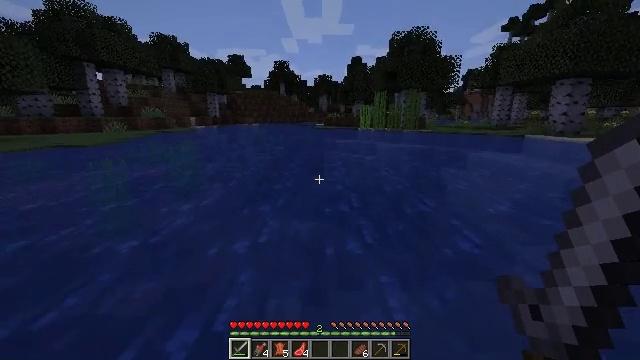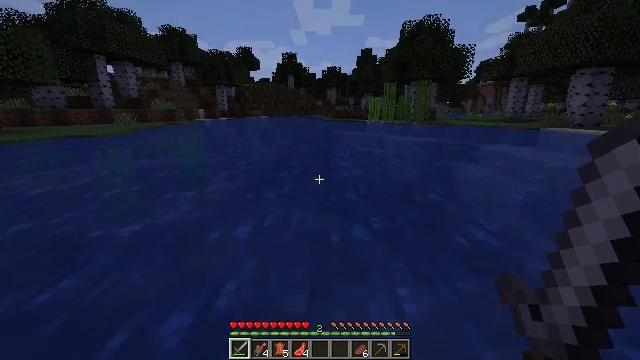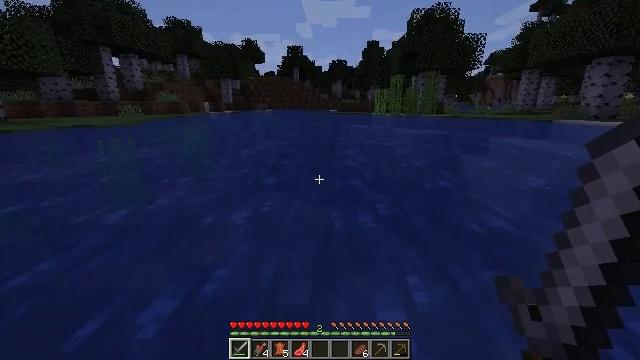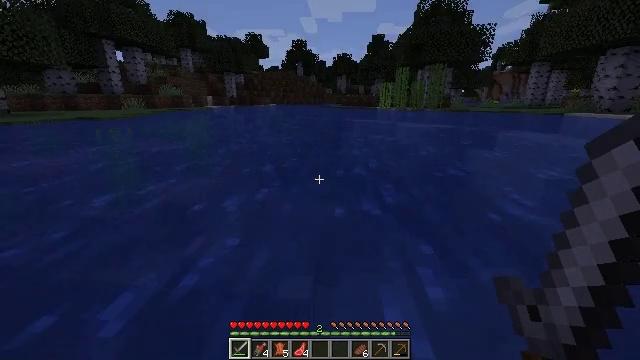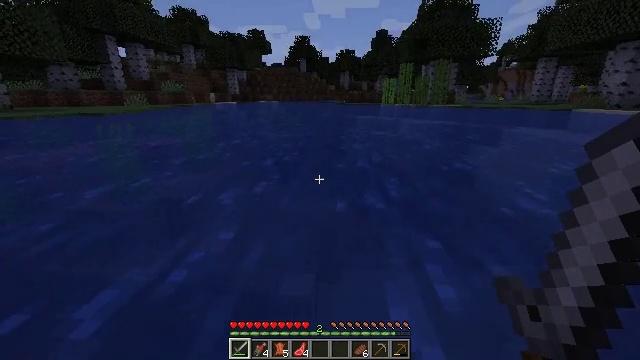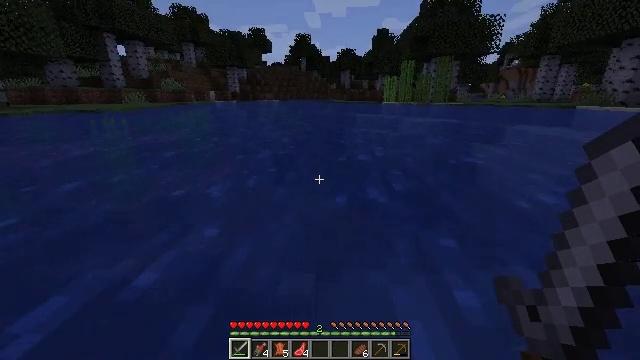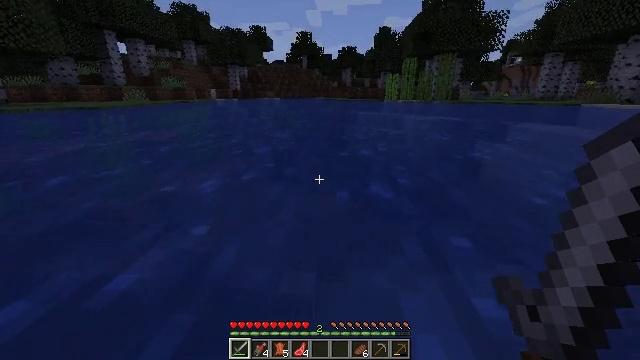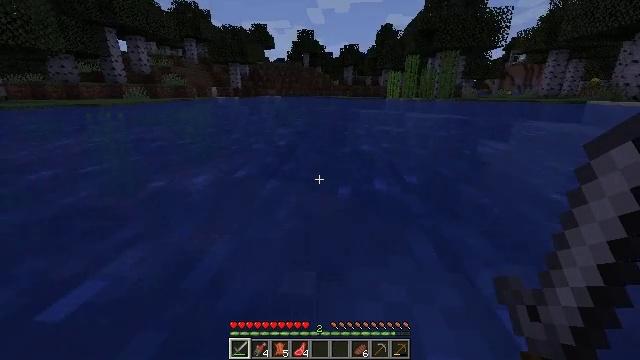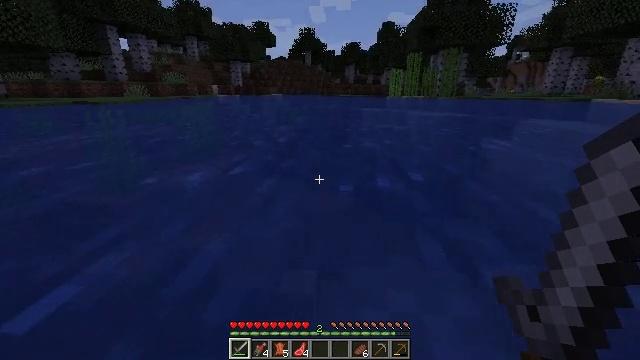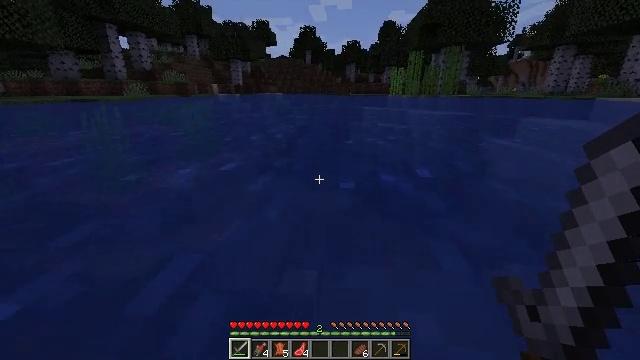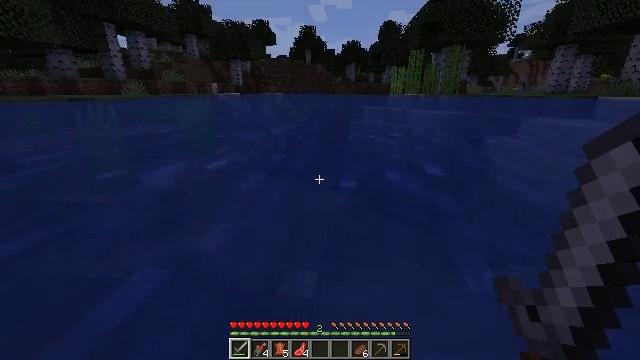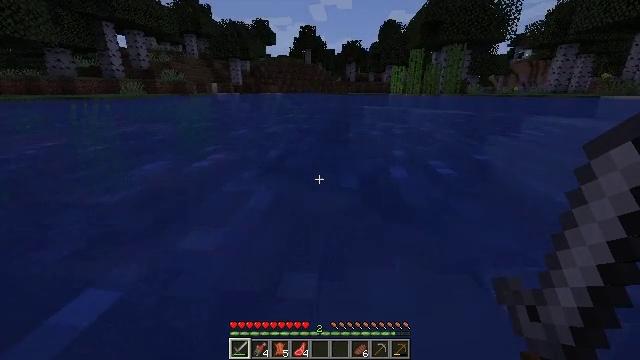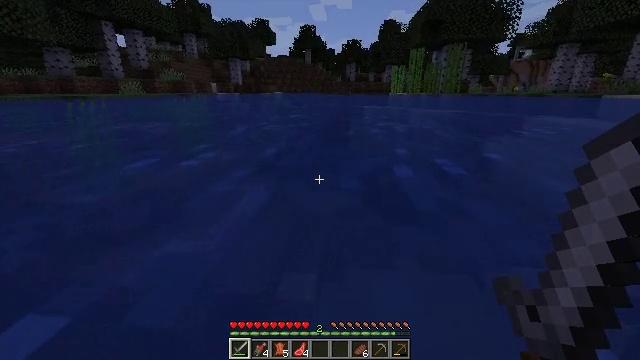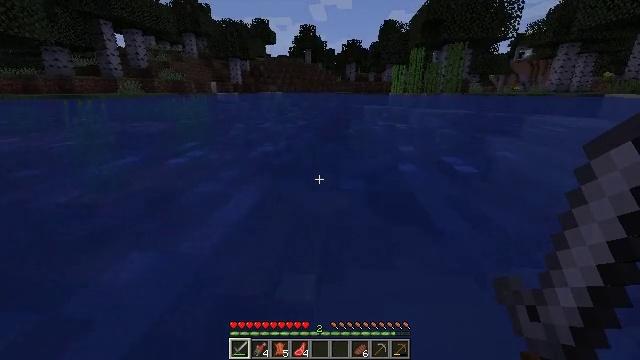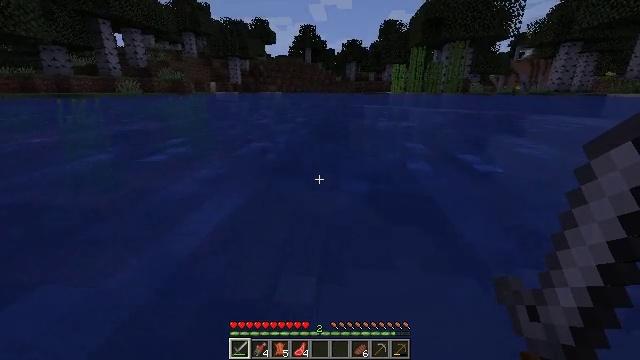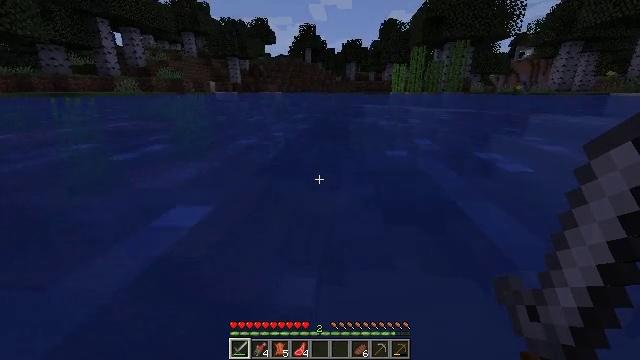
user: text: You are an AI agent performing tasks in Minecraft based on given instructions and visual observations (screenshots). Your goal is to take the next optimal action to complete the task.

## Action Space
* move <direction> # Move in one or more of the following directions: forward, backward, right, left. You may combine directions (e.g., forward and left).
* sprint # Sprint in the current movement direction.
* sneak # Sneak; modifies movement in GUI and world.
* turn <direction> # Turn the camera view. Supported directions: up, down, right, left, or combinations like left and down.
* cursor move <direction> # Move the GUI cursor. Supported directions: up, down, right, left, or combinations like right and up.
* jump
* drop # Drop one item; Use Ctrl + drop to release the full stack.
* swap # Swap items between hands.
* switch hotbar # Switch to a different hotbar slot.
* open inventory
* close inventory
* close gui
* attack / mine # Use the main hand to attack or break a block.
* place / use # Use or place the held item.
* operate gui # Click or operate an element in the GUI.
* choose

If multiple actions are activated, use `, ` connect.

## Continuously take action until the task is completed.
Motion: motion action
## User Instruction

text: Kill aquatic mobs.
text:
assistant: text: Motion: move forward, turn left and down
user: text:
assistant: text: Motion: move forward, turn left and down
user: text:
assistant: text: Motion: move forward
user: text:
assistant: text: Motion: move forward
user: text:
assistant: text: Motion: move forward
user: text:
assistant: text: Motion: move forward
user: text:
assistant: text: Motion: move forward
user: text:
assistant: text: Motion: move forward
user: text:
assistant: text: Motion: move forward
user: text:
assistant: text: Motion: move forward
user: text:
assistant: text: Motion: move forward
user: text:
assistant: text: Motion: move forward
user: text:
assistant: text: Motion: move forward
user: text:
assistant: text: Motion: move forward
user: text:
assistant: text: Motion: move forward
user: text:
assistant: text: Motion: move forward
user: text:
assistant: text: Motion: move forward
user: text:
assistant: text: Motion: move forward
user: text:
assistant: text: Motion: move forward
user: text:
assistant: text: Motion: move forward, turn up
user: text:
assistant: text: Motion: move forward, turn up
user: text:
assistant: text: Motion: move forward, turn up
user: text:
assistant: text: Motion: move forward, sprint, turn up
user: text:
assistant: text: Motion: move forward, sprint
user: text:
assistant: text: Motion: move forward, sprint
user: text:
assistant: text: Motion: move forward, sprint
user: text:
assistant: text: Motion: move forward, sprint
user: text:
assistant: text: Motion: move forward
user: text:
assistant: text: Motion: move forward
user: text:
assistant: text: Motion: move forward